Chest X-ray:
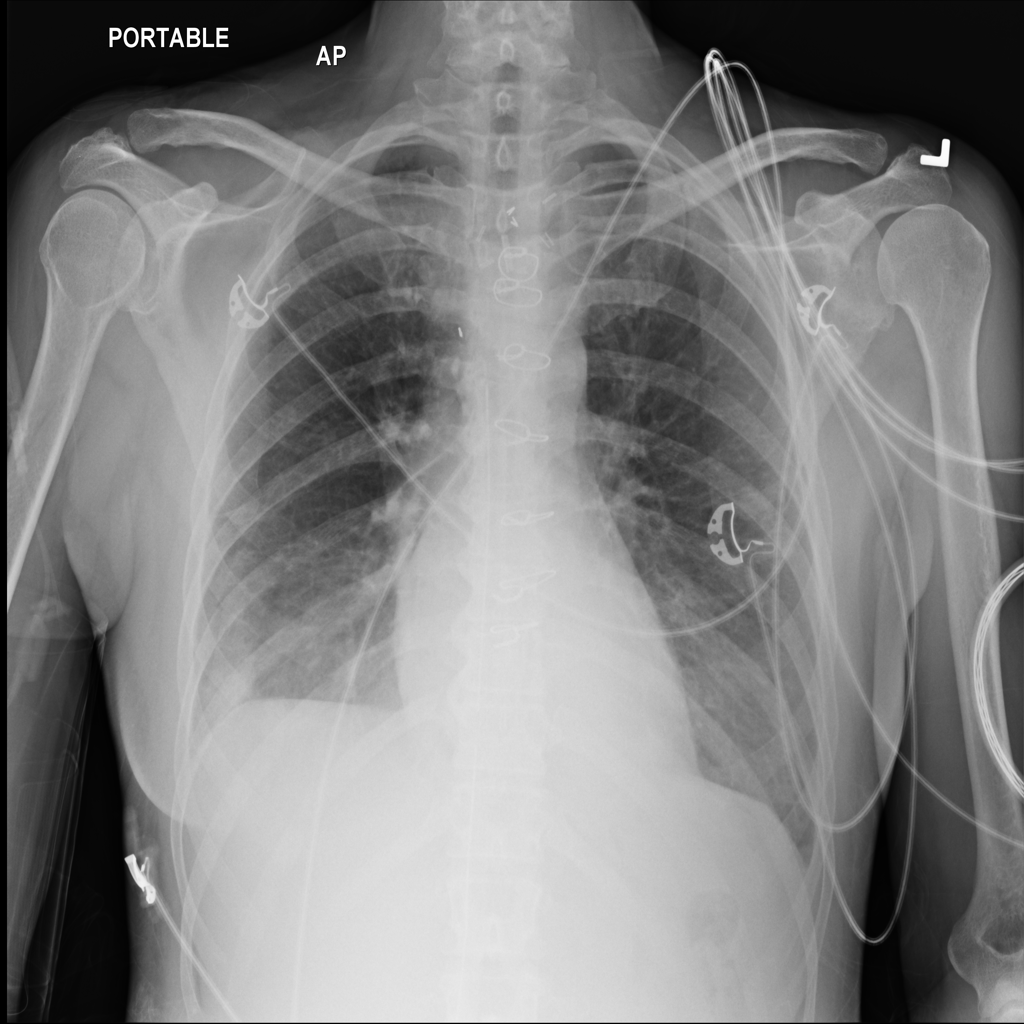
Findings: Effusion
No abnormal finding: no